Question: I'm encountering following problem with the twitter bootstrap framework and jQuery:
I have the following form (simplified, the real form is built with cakephp's formhelper and has a lot more classes and ids):
'''
<form class="form-horizontal">
<div class="control-group">
<label class="control-label" for="input01">Name</label>
<div class="controls">
<input type="text" class="input-xlarge" id="name">
<span class="help-block">Supporting help text</span>
</div>
</div>
<div class="control-group">
<label class="control-label" for="input01">Description</label>
<div class="controls">
<input type="text" class="input-xlarge" id="description">
<span class="help-block">Supporting help text</span>
</div>
</form>
'''
After server-side validation, i add the '.error' class to the respective control-group.
now for example the validation for name is ok, but it fails for description, the description control-group gets the error class and is displayed correctly (red, standard bootstrap). but the name input field is red, too. i checked the source code and the name's control-group has no '.error' class.
what confuses me, is, that only the input field is display with the red border, the appropriate label tag is displayed correctly (default color).
Here's a screenshot for clearer understanding.

Check it in Chrome and Firefox, so i can exclude a browser bug. I also added and removed the class manually in chromes developer tool thing and it worked as intended. why is that? does anyone have a solution to this?
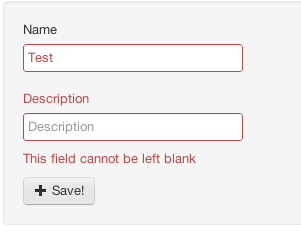
Answer: The 'form' was inside another 'div' with '.control-group'-class (not shown here) and the 'error'-class was applied using jQuerys <URL> searching for '.control-group' which goes all the way up the DOM tree and caused '.error' to be applied to the 'div' which contained both input fields.
Removing the enclosing 'div's class solved the problem. This is a bit unfair as I had access to the complete code. :(